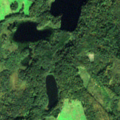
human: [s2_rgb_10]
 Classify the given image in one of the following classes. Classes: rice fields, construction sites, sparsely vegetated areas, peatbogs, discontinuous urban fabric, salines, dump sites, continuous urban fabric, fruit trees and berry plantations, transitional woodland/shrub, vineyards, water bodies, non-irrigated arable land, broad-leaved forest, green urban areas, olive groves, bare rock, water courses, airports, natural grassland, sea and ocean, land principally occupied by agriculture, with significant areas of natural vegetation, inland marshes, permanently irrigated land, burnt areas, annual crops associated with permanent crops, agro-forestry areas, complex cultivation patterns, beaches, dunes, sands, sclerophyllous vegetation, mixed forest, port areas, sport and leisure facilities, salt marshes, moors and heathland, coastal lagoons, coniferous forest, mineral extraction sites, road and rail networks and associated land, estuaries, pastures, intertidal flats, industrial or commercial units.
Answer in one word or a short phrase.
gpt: pastures, complex cultivation patterns, land principally occupied by agriculture, with significant areas of natural vegetation, broad-leaved forest, mixed forest, transitional woodland/shrub, water bodies